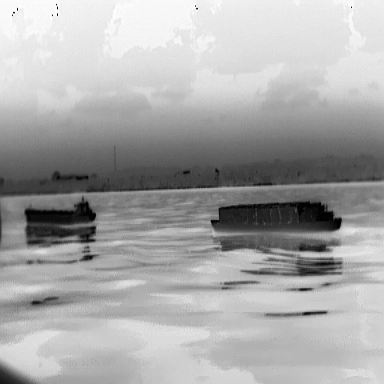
There are two objects shown in the infrared image, including a liner, and a fishing_boat.